Question: I'm trying to convert all the values that are zero to one, as referenced in this <URL>. Using the indexing method has no effect on the matrix though.

How would I change all the 0's in my matrix to -1?
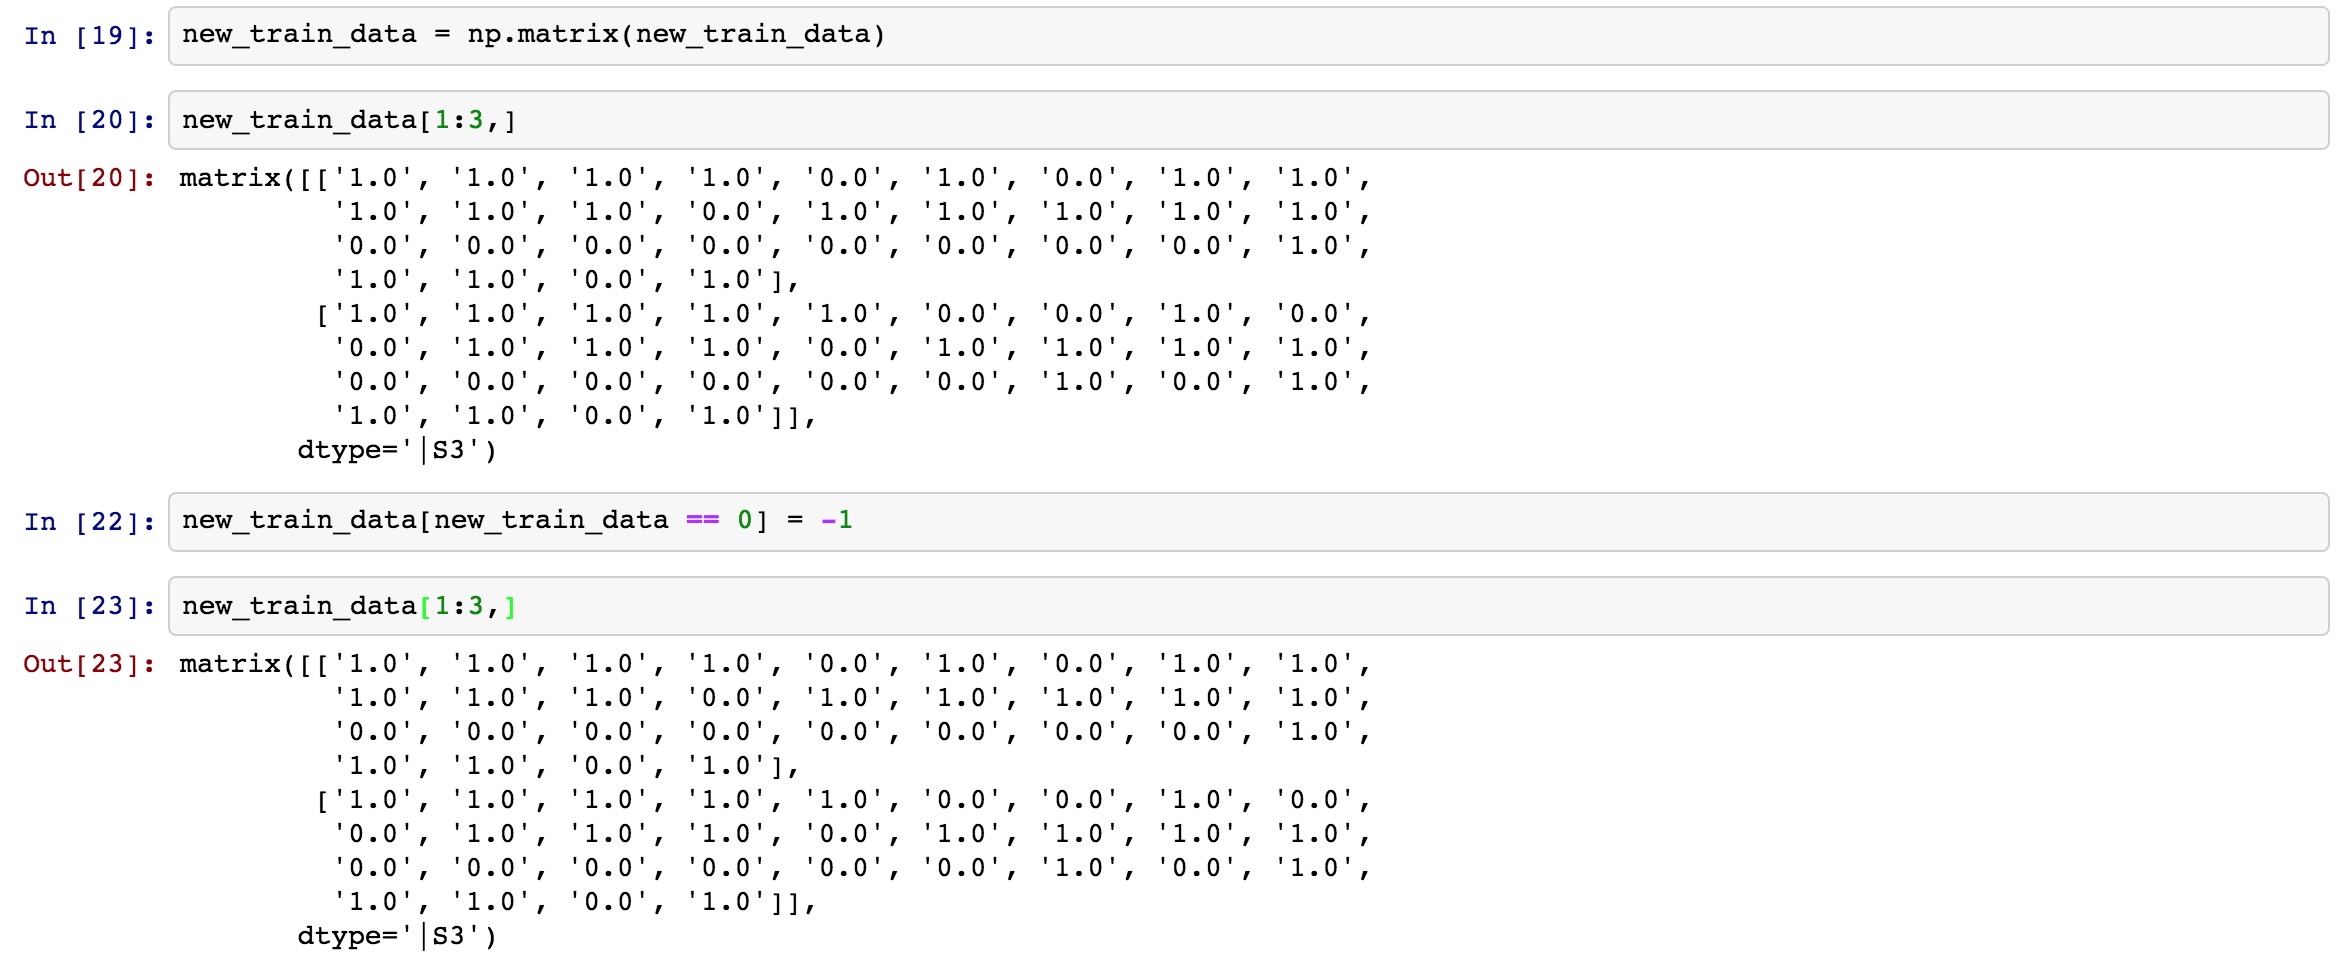
Answer: Your boolean indexing is failing because 'new_train_data' is currently a matrix of ('dtype='|S3''), not floating point numbers!
You can cast the matrix to 'dtype=np.float64' to convert it to floats, then use boolean indexing to assign a value of '-1' to all elements that are equal to '0.0':
'''
new_training_data = new_training_data.astype(np.float64)
new_training_data[new_training_data == 0] = -1
'''